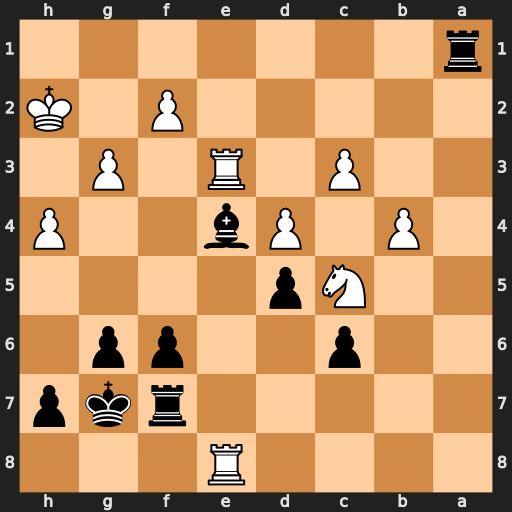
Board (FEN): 4R3/5rkp/2p2pp1/2Np4/1P1Pb2P/2P1R1P1/5P1K/r7
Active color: b
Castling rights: -
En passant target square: -
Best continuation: Rh1#